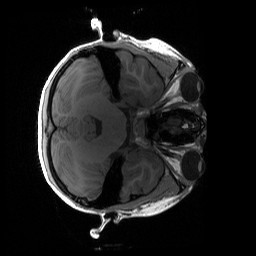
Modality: T1w
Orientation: axial
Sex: male
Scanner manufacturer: siemens
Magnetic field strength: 3 T
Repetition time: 1.9 s
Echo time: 0.00243 s